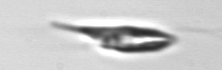
Label: Chrysochromulina_lanceolata